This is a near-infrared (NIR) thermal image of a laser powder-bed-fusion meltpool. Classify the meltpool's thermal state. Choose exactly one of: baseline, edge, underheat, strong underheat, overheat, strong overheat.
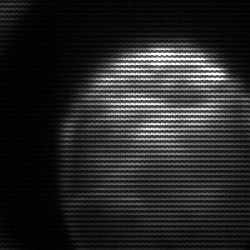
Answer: edge